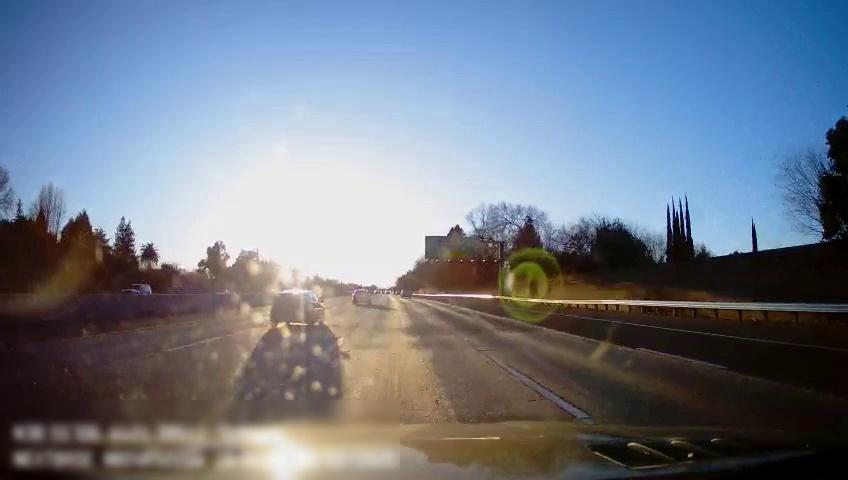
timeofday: Day
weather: Sunny
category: Drivable Space
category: Vehicles | Truck
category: Vehicles | SUV
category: Vehicles | SUV
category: Vehicles | SUV
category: Vehicles | Car
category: Lanes | Alternate Lane
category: Lanes | Alternate Lane
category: Lanes | Current Lane
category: Lanes | Alternate Lane
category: Lanes | Alternate Lane
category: Traffic | Signs